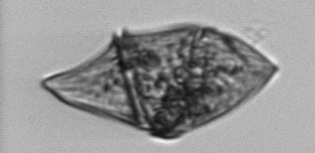
Label: Gyrodinium